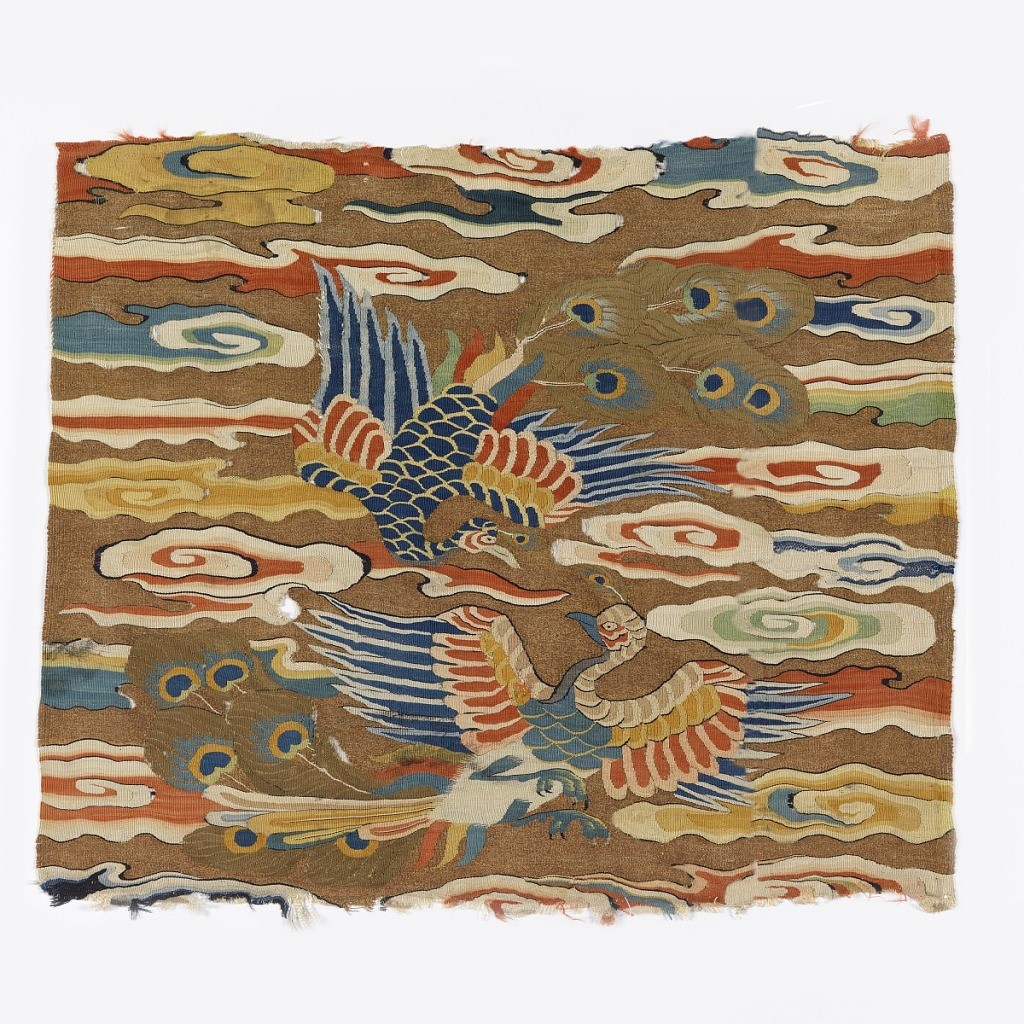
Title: Rank badge
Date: before 1644
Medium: silk, gilded paper-wrapped silk thread Technique: plain weave with discontinuous wefts (tapestry or k'ossu)
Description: Two parts of a rank badge with a pair of peacocks on a cloud background.